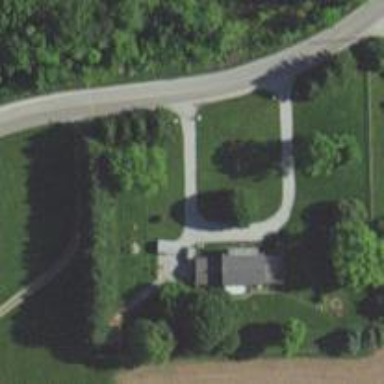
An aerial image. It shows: Driveway leading to service road.